Field crop: maize
Growth stage: 2
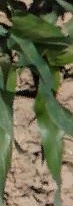
Species: maize